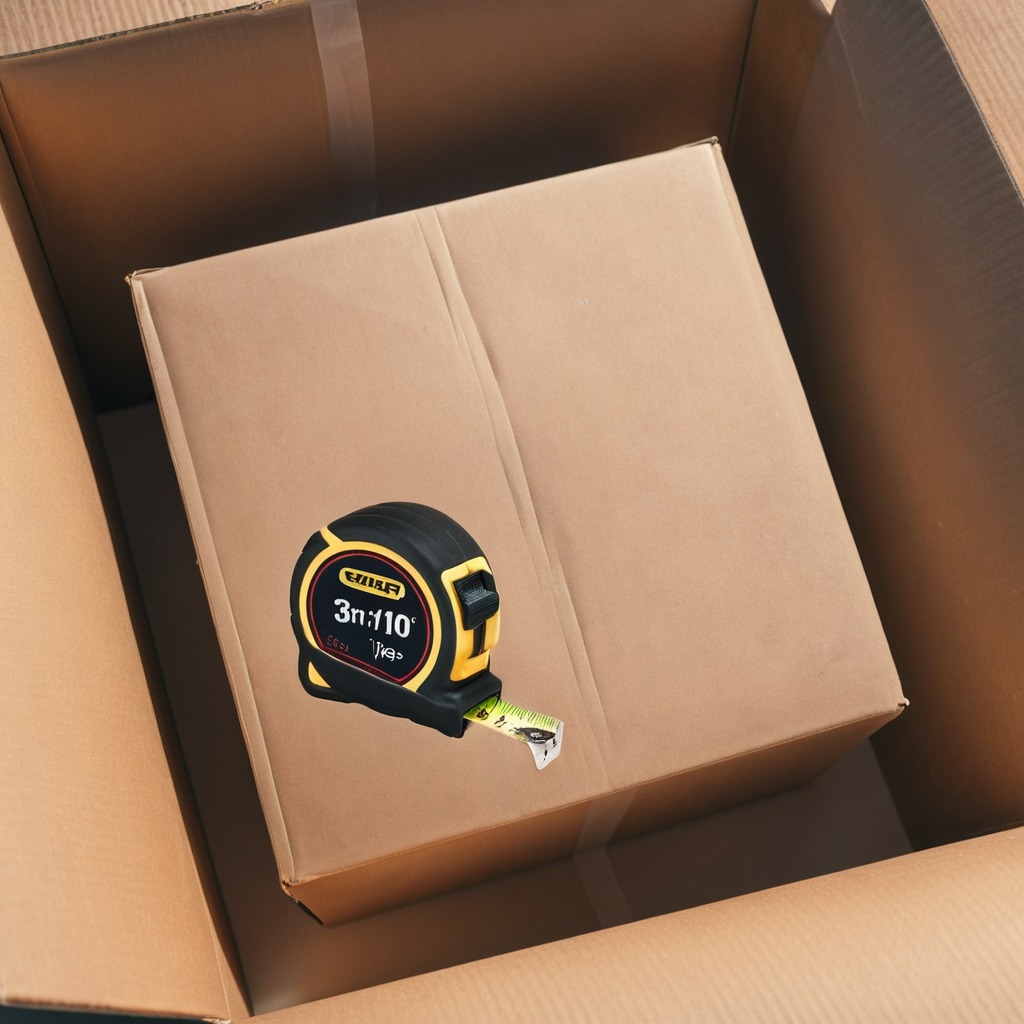
A measuring tape is lying on a clean dry cardboard box surface in an outdoor workshop during daytime bright natural light soft shadows slightly creased but